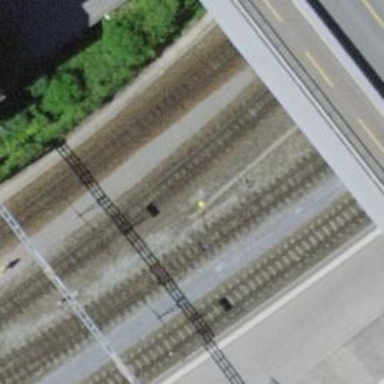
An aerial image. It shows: Railway switch.